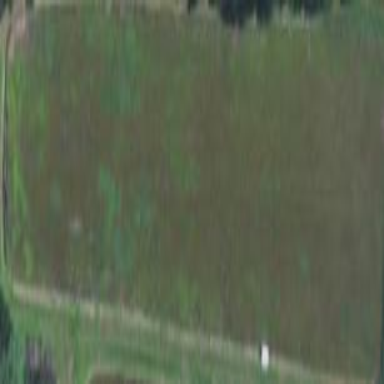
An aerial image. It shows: Farmland with cranberries as the main crop.